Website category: auto
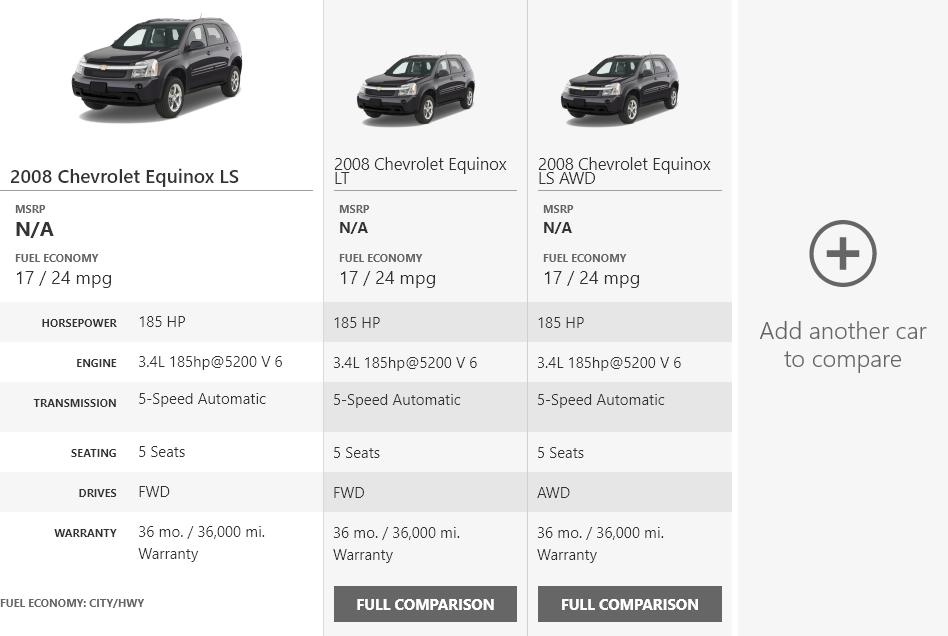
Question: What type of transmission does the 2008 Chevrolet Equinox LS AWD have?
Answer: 5-Speed Automatic

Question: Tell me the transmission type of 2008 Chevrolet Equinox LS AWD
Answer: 5-Speed Automatic

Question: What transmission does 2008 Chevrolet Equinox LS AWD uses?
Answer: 5-Speed Automatic

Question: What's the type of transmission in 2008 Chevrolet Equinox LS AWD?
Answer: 5-Speed Automatic

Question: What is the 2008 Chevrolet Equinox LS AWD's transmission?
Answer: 5-Speed Automatic

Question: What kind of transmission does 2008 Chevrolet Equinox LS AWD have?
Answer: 5-Speed Automatic

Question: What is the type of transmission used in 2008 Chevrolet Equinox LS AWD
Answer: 5-Speed Automatic

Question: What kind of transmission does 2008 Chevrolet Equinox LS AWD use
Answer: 5-Speed Automatic

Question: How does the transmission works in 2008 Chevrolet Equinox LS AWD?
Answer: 5-Speed Automatic

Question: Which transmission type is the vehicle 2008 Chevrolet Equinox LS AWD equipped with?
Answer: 5-Speed Automatic

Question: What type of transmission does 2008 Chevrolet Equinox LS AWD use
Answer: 5-Speed Automatic

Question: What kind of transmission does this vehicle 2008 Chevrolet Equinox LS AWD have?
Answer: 5-Speed Automatic

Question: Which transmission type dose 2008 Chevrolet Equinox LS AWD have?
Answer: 5-Speed Automatic

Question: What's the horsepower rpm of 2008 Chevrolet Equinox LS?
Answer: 185 HP

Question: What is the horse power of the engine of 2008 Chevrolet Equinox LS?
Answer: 185 HP

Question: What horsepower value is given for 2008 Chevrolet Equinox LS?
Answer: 185 HP

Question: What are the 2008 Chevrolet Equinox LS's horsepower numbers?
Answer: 185 HP

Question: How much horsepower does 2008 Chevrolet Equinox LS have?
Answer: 185 HP

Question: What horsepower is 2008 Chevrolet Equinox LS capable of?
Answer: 185 HP

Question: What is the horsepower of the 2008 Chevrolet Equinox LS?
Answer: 185 HP

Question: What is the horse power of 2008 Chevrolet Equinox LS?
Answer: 185 HP

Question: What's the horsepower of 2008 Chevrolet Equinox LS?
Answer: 185 HP

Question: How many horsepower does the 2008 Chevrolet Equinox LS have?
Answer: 185 HP

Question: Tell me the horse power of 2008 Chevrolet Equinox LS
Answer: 185 HP

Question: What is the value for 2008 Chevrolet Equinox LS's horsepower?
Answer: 185 HP

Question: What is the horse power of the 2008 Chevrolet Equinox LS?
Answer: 185 HP

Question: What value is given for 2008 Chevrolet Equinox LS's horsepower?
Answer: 185 HP

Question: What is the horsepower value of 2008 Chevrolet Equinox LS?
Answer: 185 HP

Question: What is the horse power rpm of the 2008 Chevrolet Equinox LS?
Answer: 185 HP

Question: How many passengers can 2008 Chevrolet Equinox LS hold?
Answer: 5 Seats

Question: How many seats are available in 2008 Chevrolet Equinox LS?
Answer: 5 Seats

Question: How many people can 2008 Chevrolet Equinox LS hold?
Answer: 5 Seats

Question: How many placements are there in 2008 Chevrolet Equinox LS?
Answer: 5 Seats

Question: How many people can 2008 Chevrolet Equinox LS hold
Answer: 5 Seats

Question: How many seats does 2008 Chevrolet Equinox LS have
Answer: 5 Seats

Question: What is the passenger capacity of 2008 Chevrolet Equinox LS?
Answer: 5 Seats

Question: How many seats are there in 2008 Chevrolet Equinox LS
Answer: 5 Seats

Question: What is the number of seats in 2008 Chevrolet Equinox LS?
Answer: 5 Seats

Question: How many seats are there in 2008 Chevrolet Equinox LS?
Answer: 5 Seats

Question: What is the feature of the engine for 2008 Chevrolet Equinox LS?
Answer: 3.4L 185hp@5200 V 6

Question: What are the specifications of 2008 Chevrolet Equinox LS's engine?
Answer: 3.4L 185hp@5200 V 6

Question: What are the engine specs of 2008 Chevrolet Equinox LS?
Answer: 3.4L 185hp@5200 V 6

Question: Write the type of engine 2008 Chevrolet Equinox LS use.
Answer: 3.4L 185hp@5200 V 6

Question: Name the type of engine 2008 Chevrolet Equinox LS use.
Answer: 3.4L 185hp@5200 V 6

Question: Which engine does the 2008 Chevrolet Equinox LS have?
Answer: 3.4L 185hp@5200 V 6

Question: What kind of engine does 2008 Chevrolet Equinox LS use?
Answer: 3.4L 185hp@5200 V 6

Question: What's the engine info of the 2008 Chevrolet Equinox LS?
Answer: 3.4L 185hp@5200 V 6

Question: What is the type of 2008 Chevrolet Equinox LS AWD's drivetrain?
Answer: AWD

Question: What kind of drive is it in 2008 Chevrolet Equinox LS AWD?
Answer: AWD

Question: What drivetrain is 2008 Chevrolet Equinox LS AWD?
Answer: AWD

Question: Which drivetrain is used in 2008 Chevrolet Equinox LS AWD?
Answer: AWD

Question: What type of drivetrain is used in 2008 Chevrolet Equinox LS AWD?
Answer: AWD

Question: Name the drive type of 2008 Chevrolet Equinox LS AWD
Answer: AWD

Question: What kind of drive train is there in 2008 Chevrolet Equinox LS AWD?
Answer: AWD

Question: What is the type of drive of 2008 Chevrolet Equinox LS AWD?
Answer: AWD

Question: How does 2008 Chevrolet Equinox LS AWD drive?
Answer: AWD

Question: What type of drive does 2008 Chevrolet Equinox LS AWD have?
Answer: AWD

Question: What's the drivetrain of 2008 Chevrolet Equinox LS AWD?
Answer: AWD

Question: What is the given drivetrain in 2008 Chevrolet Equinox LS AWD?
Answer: AWD

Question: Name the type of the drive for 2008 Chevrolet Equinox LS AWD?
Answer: AWD

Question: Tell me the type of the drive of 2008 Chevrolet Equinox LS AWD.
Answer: AWD

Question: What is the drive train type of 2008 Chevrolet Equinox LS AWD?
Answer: AWD

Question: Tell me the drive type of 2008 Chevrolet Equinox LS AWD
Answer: AWD

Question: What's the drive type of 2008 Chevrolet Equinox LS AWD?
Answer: AWD